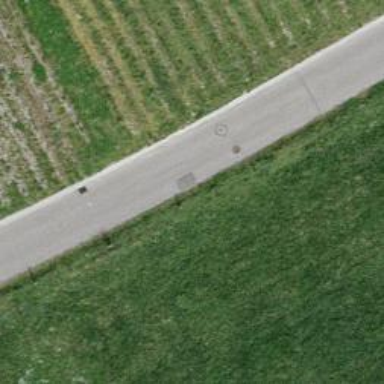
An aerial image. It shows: Unclassified road with asphalt surface.